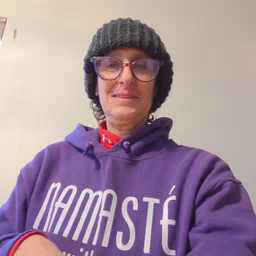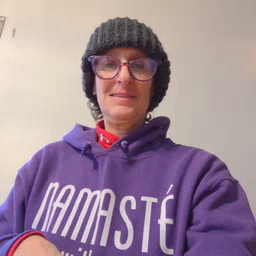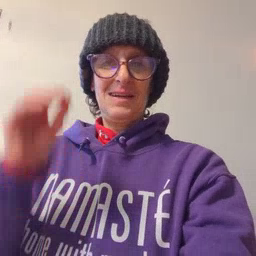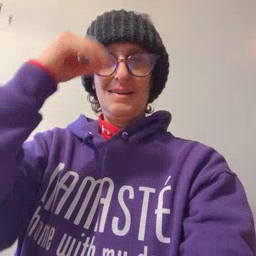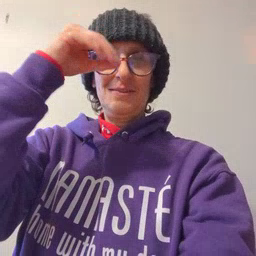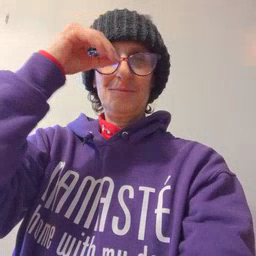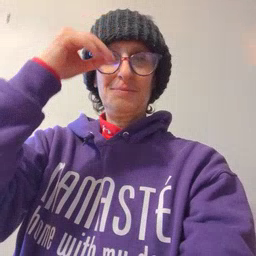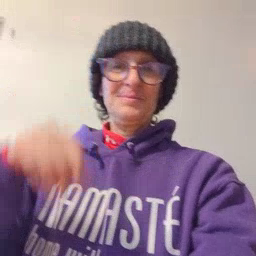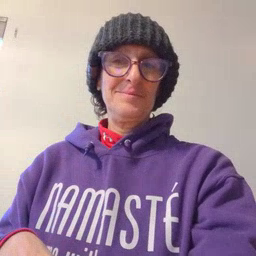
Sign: owl